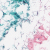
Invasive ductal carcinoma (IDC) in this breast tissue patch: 0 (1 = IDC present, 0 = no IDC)